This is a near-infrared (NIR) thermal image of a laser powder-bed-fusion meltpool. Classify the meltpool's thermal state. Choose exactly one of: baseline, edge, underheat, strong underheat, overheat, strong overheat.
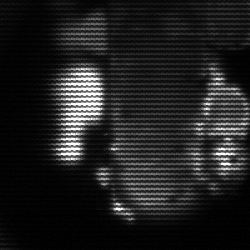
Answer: strong underheat